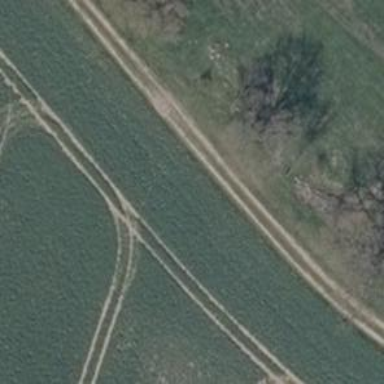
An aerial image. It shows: Track with grade 5 tracktype.